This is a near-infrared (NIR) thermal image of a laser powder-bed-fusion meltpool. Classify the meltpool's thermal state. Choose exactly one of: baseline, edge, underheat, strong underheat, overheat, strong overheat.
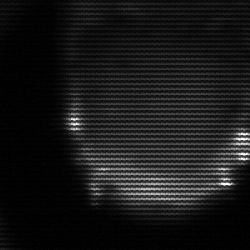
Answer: edge